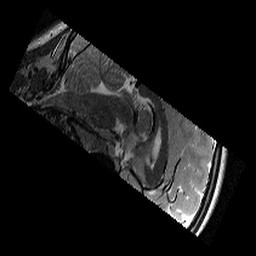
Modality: T2w
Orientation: sagittal
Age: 11
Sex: female
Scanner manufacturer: siemens
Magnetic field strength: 3 T
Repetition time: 9.23 s
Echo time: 0.067 s